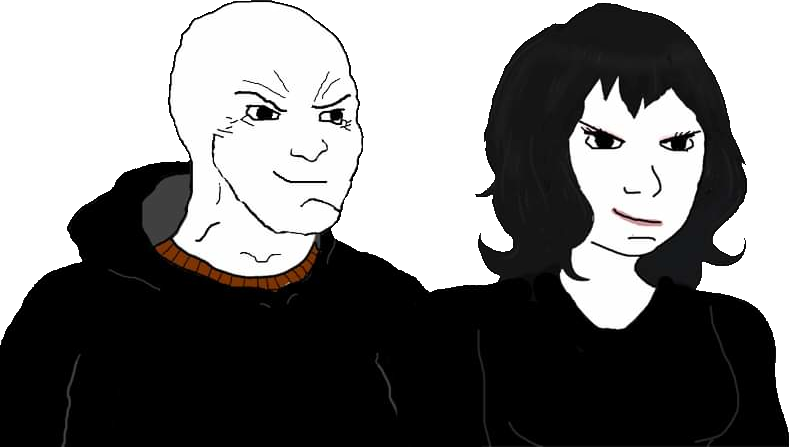
Label: 5_Hooker